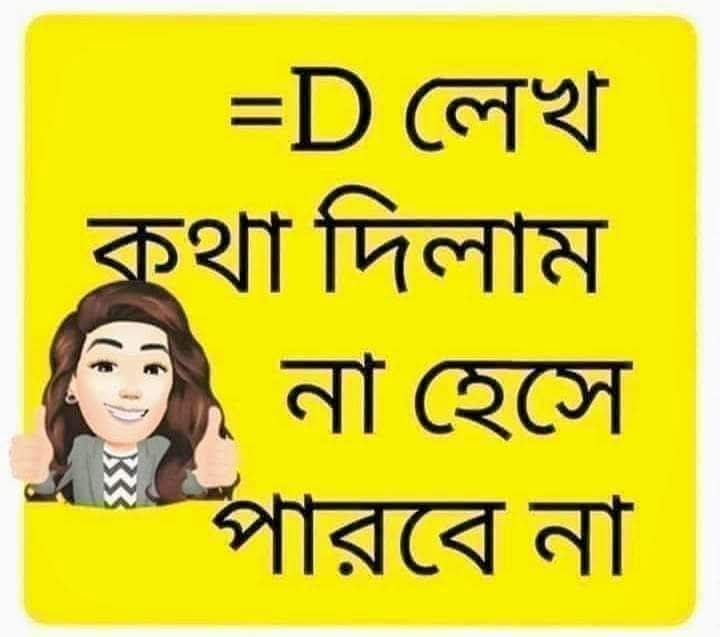
Text: D লেখ কথা দিলাম না হেসে পারবে না
Label: Non Hate